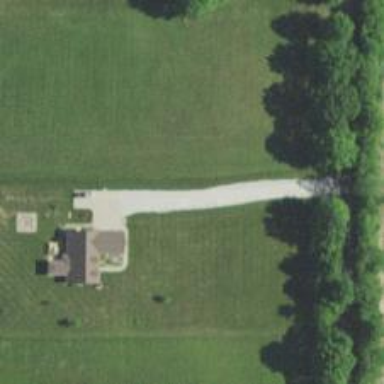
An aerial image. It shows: Driveway.